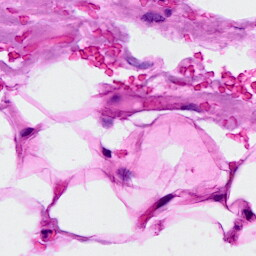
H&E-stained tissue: Breast